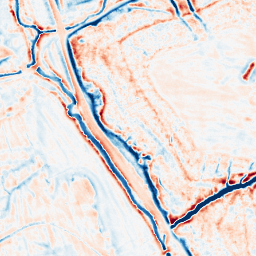
Category: edge_preserving
Decomposition family: bilateral
Decomposition parameters: d: 15
sigma_color: 150
sigma_space: 100
Upsampling method: linear_exact
Upsampling parameters: scale: 8
Upsampling scale: 8